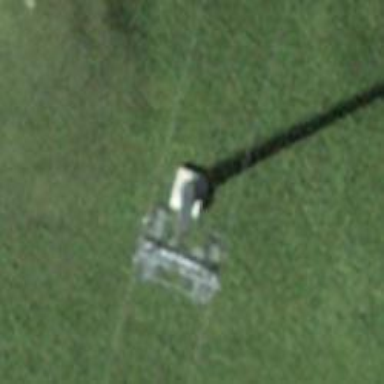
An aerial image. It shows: Pylon used for aerialway.